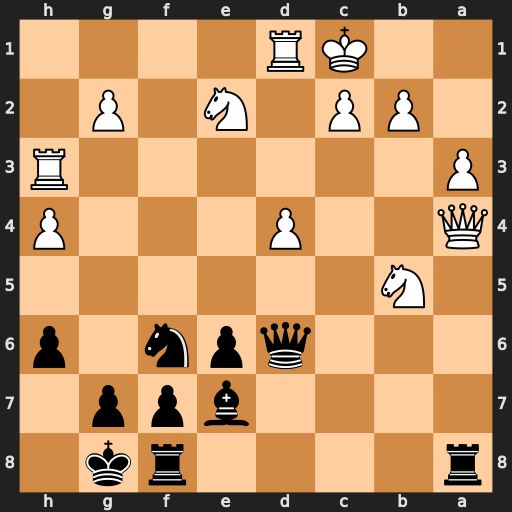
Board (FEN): r4rk1/4bpp1/3qpn1p/1N6/Q2P3P/P6R/1PP1N1P1/2KR4
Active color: b
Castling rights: -
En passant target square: -
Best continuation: Rxa4 Nxd6 Bxd6